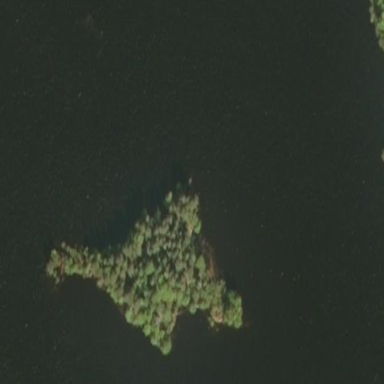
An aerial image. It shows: Image showing island.